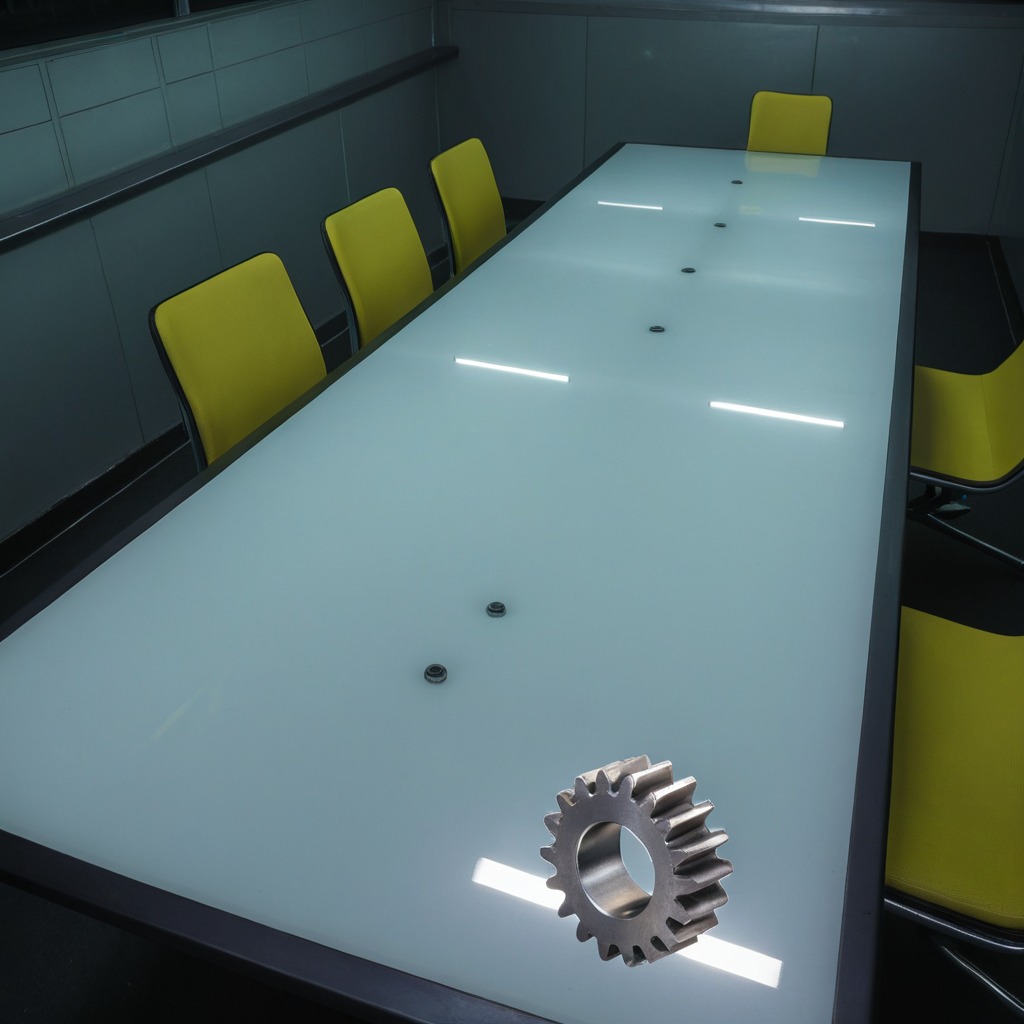
A steel gear with teeth is lying on a clean empty table in a railway signal maintenance room lit by harsh overhead fluorescents photorealistic surface textures crisp shadows high dynamic range